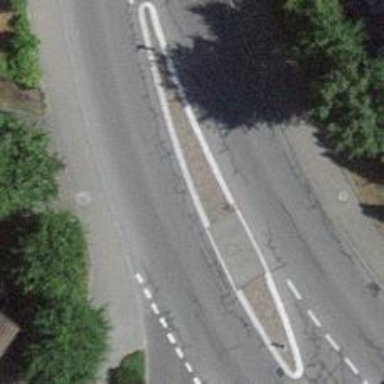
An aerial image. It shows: Traffic calming island.